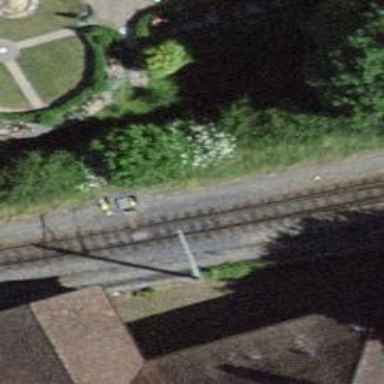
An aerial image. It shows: Railway switch.